Question: I am having a lot of trouble comparing a string in a variable to an actual string in batch. Here's the script:
'''
set failure=0
for /F "usebackq delims=" %%L in ('"wmic PRINTER where name='10.146.2.52 - HP Color LaserJet CP5225n' GET Name 2>&1"') do (
::Quotes around variable seem to have no effect. Same result w/ or w/o them.
if /I "%%L"=="No Instance(s) Available." set failure=1
echo %failure% %%L
)
'''
Here's the output:

Why does the if statement fail? The values clearly match. Please help!!
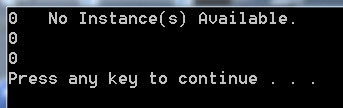
Answer: There are three different gotchas here.
1) Wmic appends sometimes an extra 'CR' character at the end of a line, which would be part of the string.
2) You can't access 'failure' with a percent expansion inside of a block.
3) The missing quotes around '%%L'
Try this
'''
setlocal EnableDelayedExpansion
set failure=0
for /F "usebackq delims=" %%L in ('"wmic PRINTER where name='10.146.2.52 - HP Color LaserJet CP5225n' GET Name 2>&1"') do (
set "line=%%L"
set "head=!line:~0,9!"
if "!head!"=="No Instan" set failure=1
echo 123-%%L-456
)
echo %failure%
'''